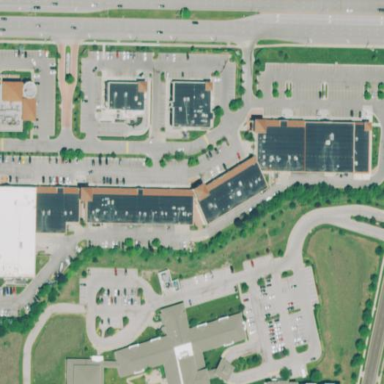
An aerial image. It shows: Retail area.